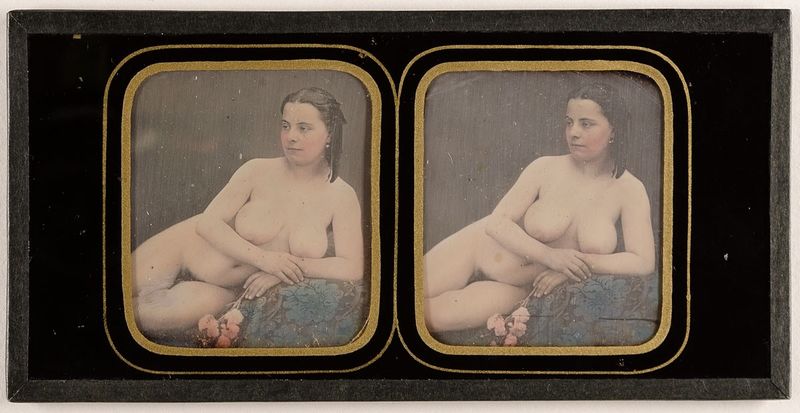
Titel: Liegender weiblicher Akt
Standort: Hamburg
Institution: Museum für Kunst und Gewerbe Hamburg
Schlagwörter: akt, blumen, frau, bild, portrait, figur, frauenakt, fotografie, photographie, handkoloriert, aktdarstellung, daguerreotypie, stereofotografie, aktfotografie, weibliche, stereophotographie, aktphotographie, blüte, porträt, hüftbild, handkolorierung, stereoskopische, stereoskopisches